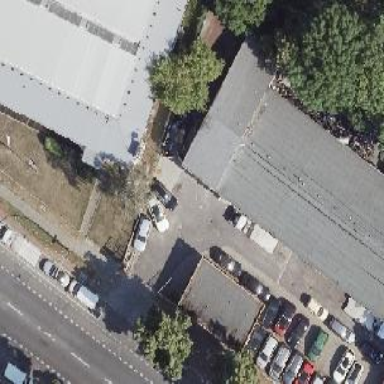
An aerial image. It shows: Car shop.